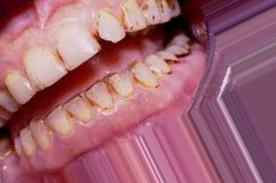
Condition: Tooth Discoloration